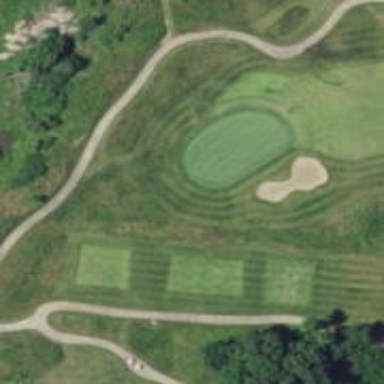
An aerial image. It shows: Golf hole.